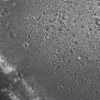
Atmospheric dust classification: not_dusty